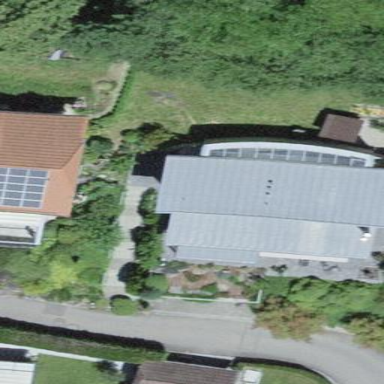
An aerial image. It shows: Residential building.